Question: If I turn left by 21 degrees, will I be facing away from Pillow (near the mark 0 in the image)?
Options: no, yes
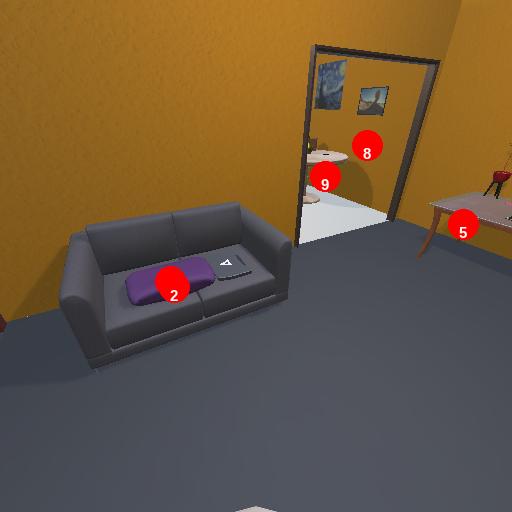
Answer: no